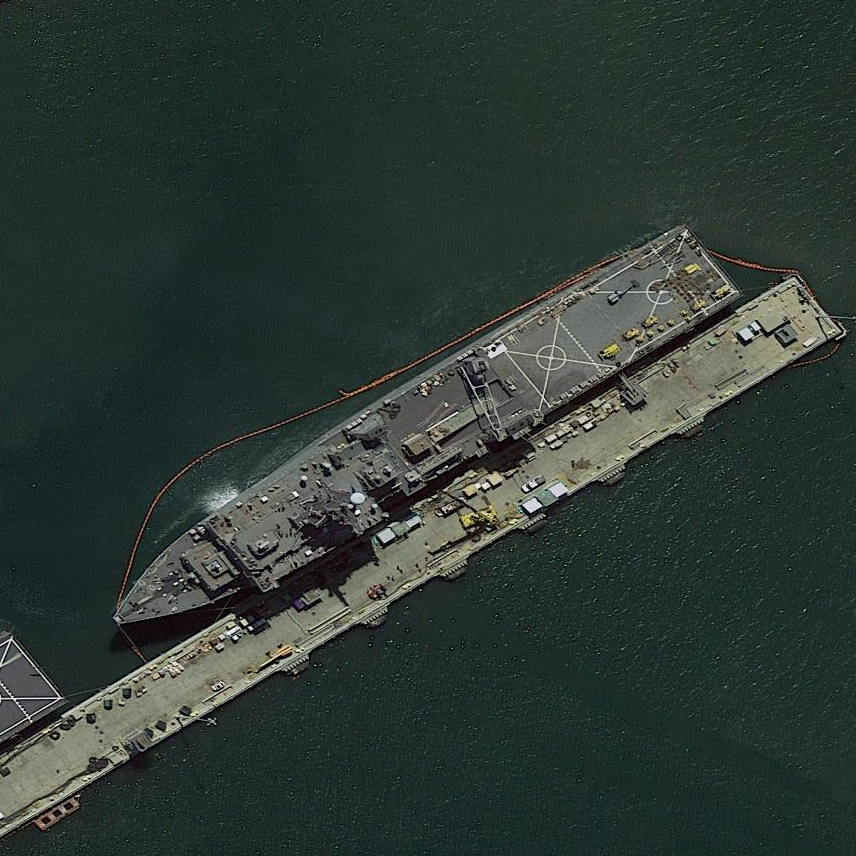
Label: Whitby_Island-class_dock_landing_ship